四年级 · 计数
下图中可以数出 ( ) 条线段。

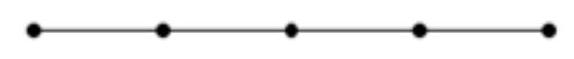
A. 4
B. 9
C. 10
答案: C
解析: 答案:$\mathrm{C}$

【分析】一根拉紧的线, 绷紧的弦, 都可以看作线段, 线段有两个端点, 可以测量出长度; 依此计算出线段的数量即可。

【详解】 $1+2+3+4=10$ (条)

故答案为: C
【点睛】熟练掌握线段的特点是解答此题的关键。